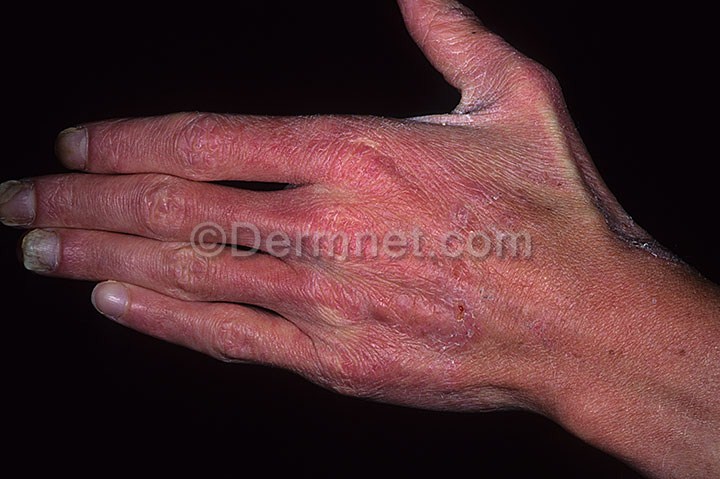
Disease: Tinea Ringworm Candidiasis and other Fungal Infections